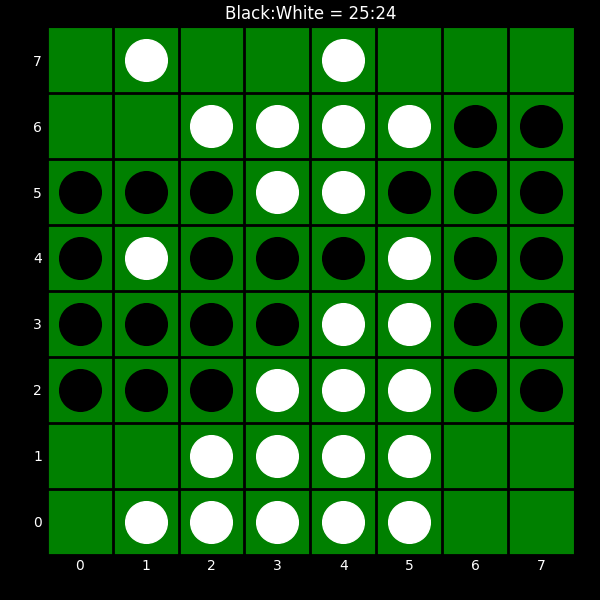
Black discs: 25
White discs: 24